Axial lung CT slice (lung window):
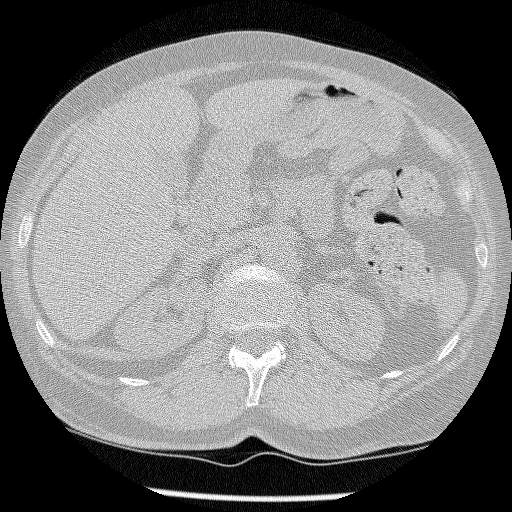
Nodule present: no